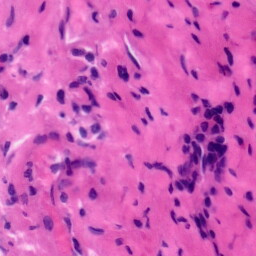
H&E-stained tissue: Tonsil